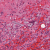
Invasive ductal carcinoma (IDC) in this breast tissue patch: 0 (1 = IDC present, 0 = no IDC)